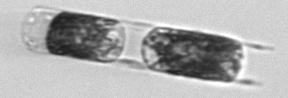
Label: Hemiaulus